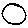
Label: circle